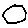
Label: hexagon